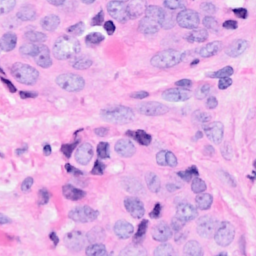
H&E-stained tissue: Breast